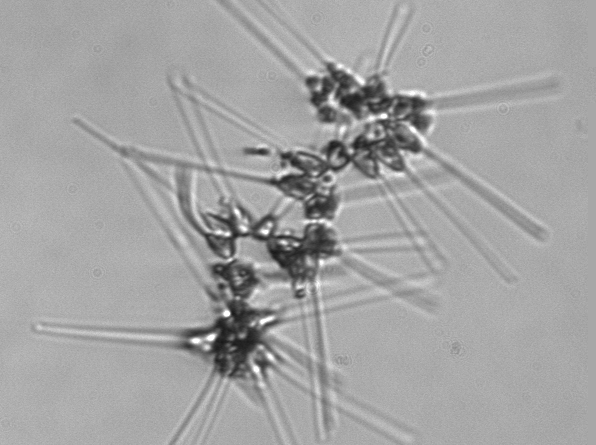
Label: Asterionellopsis_glacialis